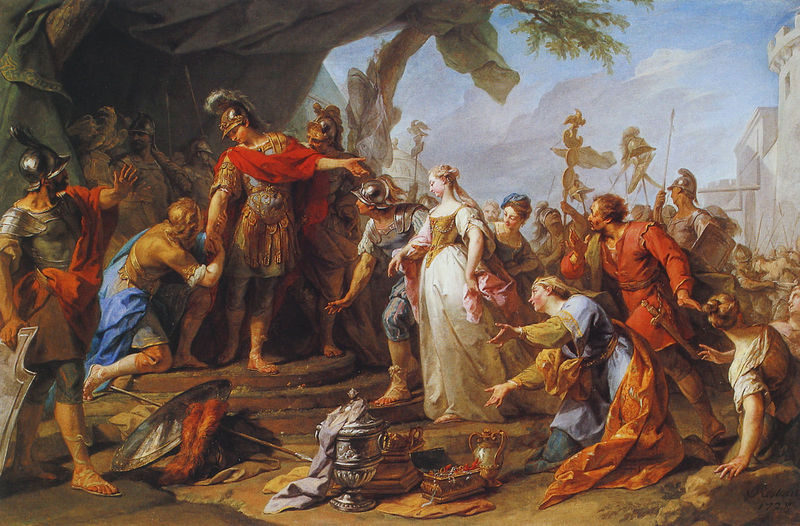
Titel: Die Enthaltsamkeit des Scipion
Künstler: Jean Restout
Institution: Berlin, Staatliche Museen, Gemäldegalerie
Schlagwörter: blau, held, himmel, kampf, weiß, wolken, stadt, frau, männer, schmuck, rot, schleier, bild, vase, lanze, soldaten, schild, burg, schwert, helm, rüstung, sieg, römer, kniend, krönung, huldigung, speer, pokal, verehrung, anbetung, schatz, geschenke, schätze, schatztruhe